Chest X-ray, PA view. Patient: 53 years old, sex F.
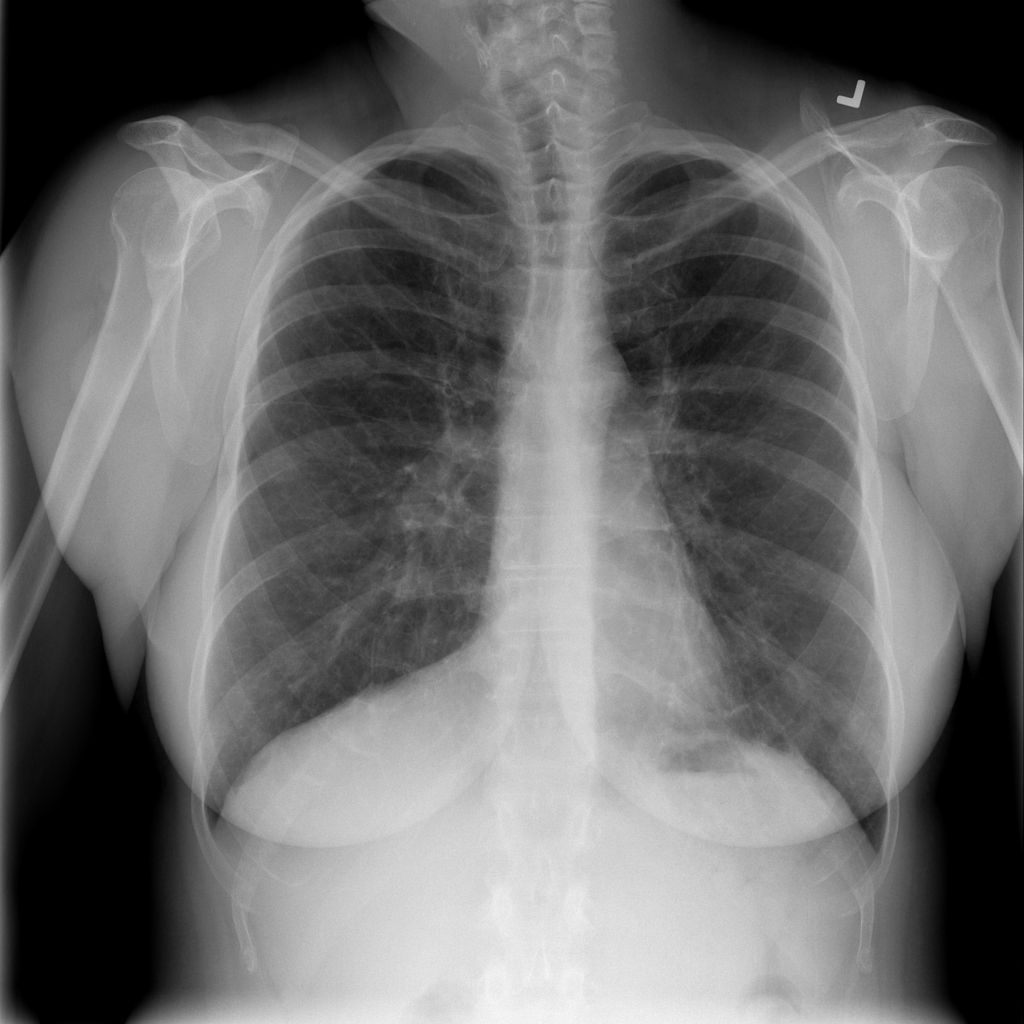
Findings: No Finding